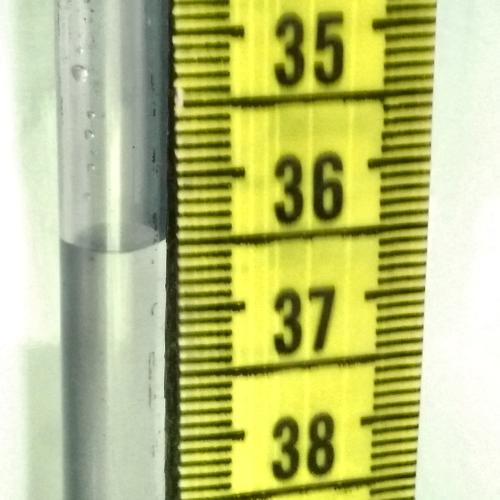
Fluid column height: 36.5 cm